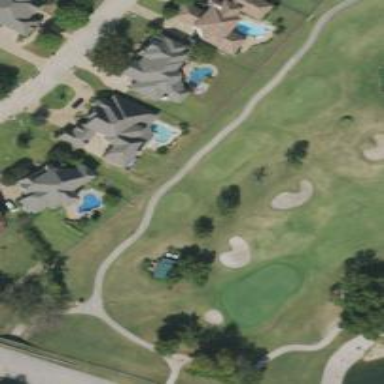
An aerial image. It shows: Track road commonly used as golf cartpath.